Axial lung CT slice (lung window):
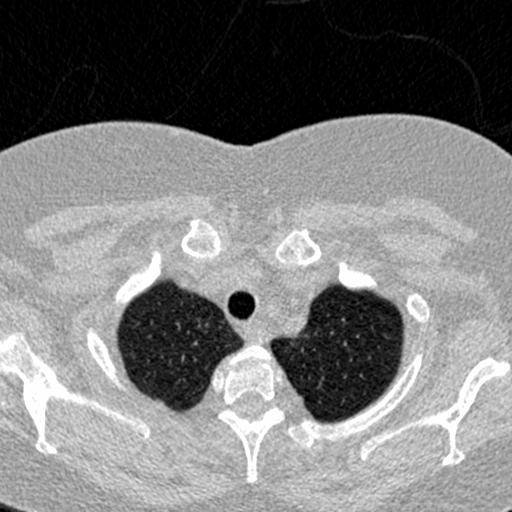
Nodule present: no